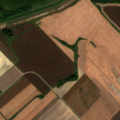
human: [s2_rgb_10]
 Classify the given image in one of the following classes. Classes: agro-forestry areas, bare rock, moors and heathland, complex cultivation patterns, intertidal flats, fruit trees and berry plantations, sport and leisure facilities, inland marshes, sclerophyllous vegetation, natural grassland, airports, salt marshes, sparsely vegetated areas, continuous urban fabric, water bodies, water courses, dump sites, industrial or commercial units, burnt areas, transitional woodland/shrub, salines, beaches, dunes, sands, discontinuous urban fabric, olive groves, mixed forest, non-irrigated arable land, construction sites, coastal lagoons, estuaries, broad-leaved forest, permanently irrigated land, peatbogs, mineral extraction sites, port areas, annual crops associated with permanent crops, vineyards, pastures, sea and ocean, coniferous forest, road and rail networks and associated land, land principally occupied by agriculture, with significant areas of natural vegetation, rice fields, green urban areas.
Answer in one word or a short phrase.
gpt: non-irrigated arable land, broad-leaved forest, transitional woodland/shrub